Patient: sex M, age 48
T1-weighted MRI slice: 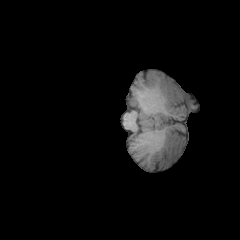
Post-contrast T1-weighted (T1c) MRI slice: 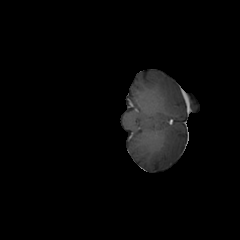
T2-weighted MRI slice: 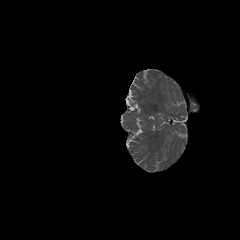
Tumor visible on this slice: no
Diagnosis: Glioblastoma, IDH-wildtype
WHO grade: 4